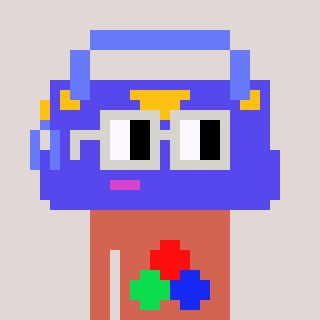
a pixel art character with square light gray glasses, a bag-shaped head and a peachy-colored body on a warm background